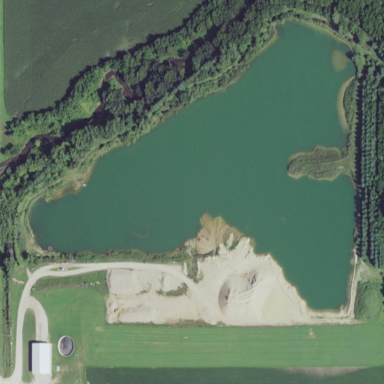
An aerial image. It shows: Quarry area.